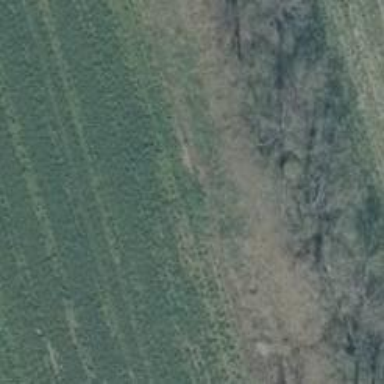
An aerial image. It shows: Row of deciduous broadleaved trees.